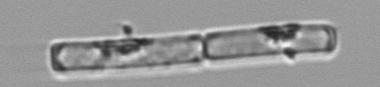
Label: Guinardia_delicatula